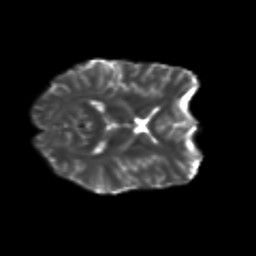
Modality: T2w
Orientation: axial
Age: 28
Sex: female
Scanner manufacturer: siemens
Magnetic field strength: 3 T
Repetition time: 3.5 s
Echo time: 0.104 s